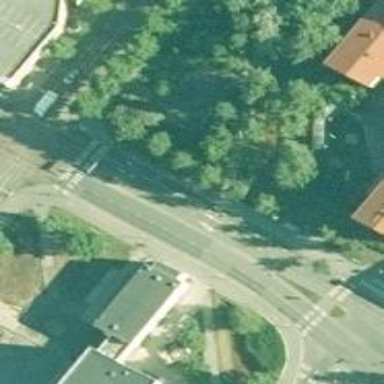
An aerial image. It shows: Secondary road with asphalt surface.